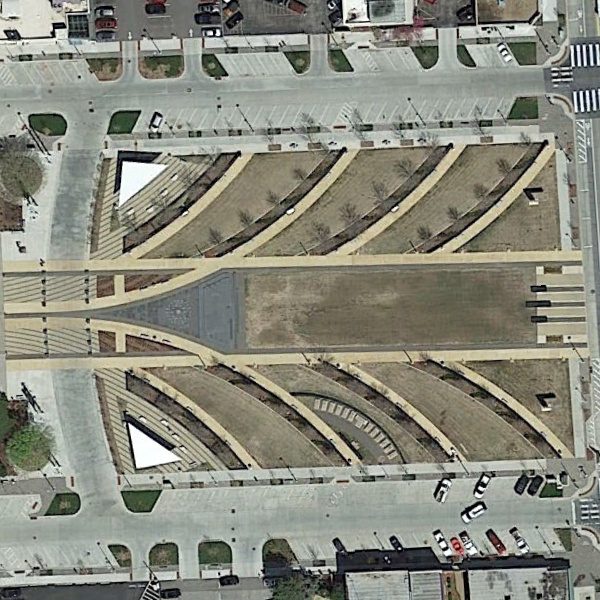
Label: Square